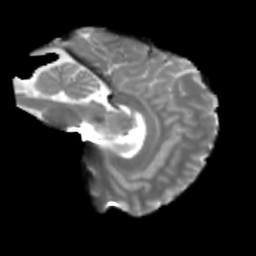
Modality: T2w
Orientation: sagittal
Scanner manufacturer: siemens
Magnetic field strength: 3 T
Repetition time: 4 s
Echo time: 0.0594 s